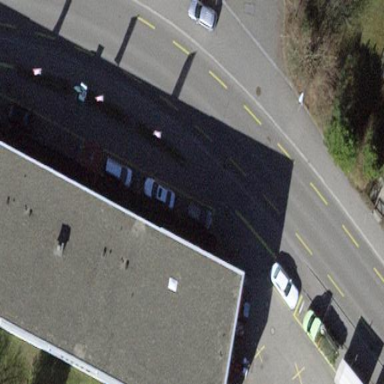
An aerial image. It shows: Parking area with surface.